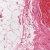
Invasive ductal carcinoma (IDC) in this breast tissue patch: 0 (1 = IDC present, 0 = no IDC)